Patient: sex F, age 71
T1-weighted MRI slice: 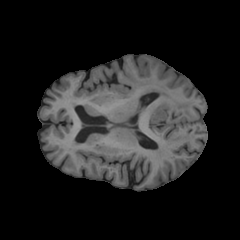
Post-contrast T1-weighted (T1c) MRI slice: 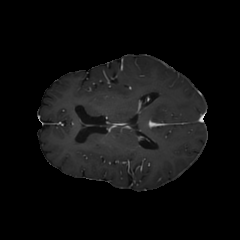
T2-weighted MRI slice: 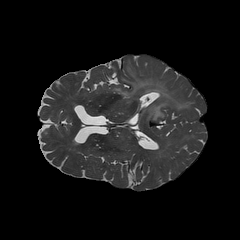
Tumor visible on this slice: yes
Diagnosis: Astrocytoma, IDH-mutant
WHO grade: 2